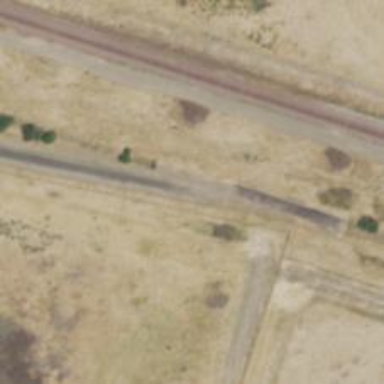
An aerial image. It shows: Abandoned railway.